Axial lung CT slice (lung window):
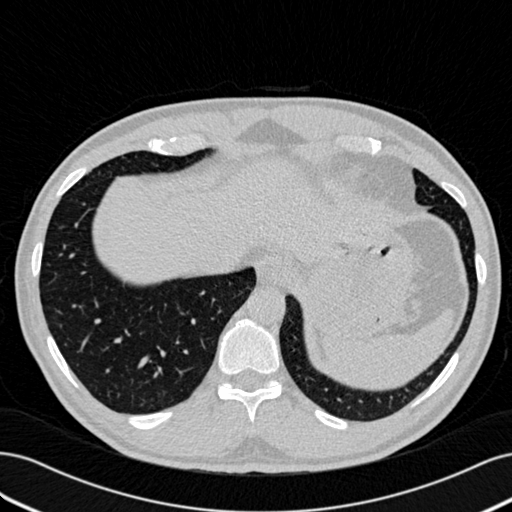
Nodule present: no